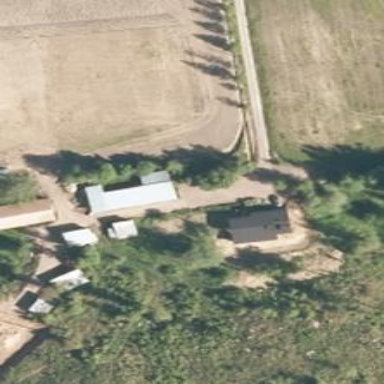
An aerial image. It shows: Farmyard area.